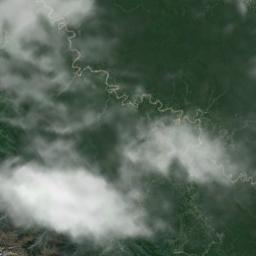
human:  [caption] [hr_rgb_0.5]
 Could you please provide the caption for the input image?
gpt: White clouds on green earth .

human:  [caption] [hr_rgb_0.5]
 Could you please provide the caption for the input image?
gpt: The white cloud is above green land .

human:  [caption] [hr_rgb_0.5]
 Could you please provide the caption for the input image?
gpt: The cumulus clouds are located above the land covered by dense vegetation and a river goes the land .

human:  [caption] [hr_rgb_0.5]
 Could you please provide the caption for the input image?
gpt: A thin cloud floats on the azure sea .

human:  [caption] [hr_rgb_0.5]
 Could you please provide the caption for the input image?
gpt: There are white clouds over a green plain .